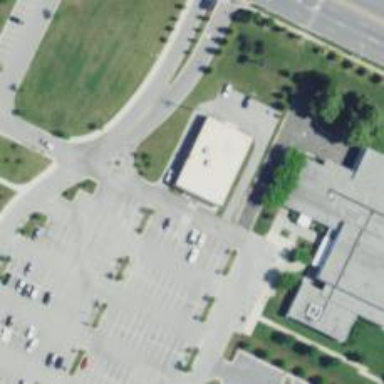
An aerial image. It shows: Healthcare clinic.